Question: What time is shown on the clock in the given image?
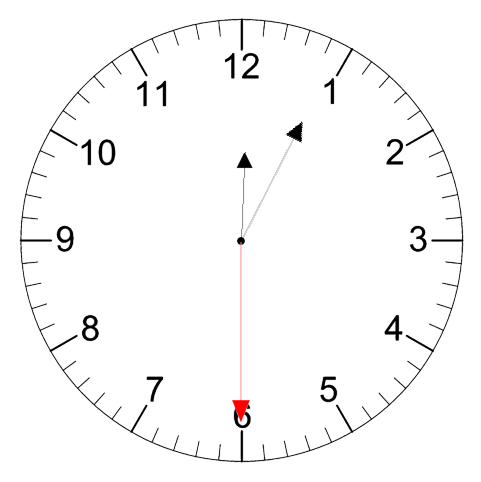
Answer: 12:04:30